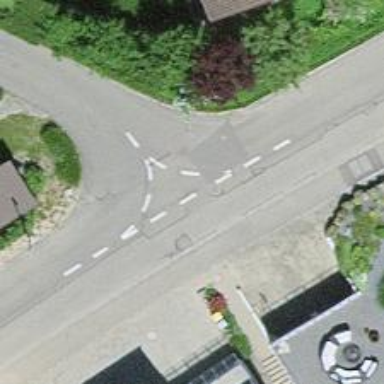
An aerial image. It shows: Set of steps on the road.